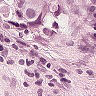
Metastatic tissue present: yes